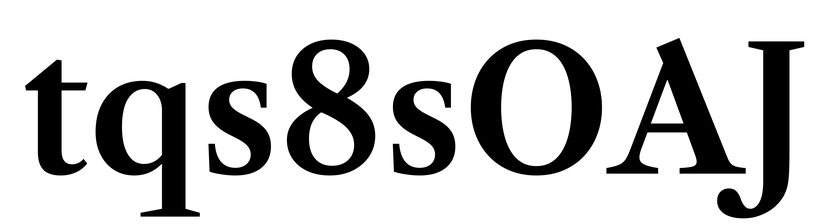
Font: LibreCaslonText_SemiBold